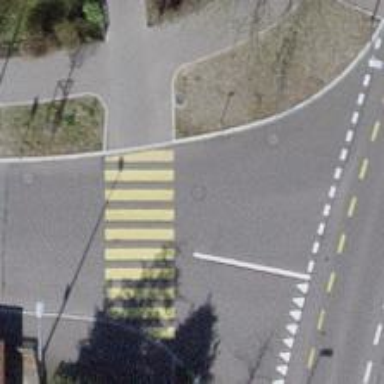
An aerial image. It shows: Marked crossing on the road.